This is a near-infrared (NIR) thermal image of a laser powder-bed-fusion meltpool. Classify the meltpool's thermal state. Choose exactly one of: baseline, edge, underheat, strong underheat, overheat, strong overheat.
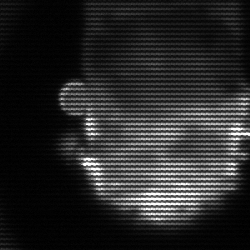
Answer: baseline